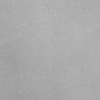
Atmospheric dust classification: dusty